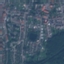
Land use / land cover class: Residential